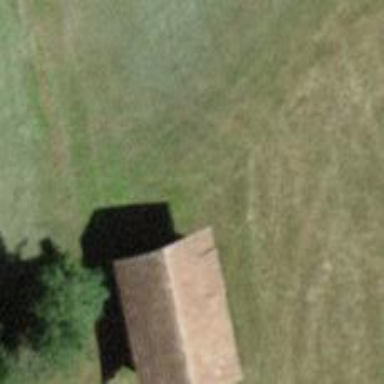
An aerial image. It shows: Cabin is depicted in the image.